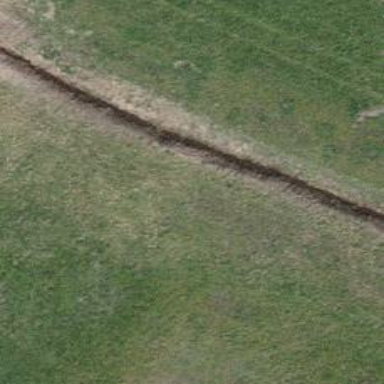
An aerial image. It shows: Ditch in the surroundings.